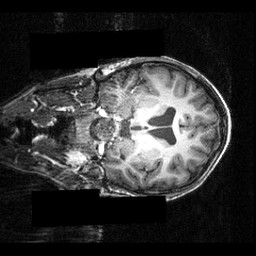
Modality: T1w
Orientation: coronal
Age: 16
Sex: male
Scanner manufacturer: siemens
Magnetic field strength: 3.951 T
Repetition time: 1.5 s
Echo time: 0.00335 s